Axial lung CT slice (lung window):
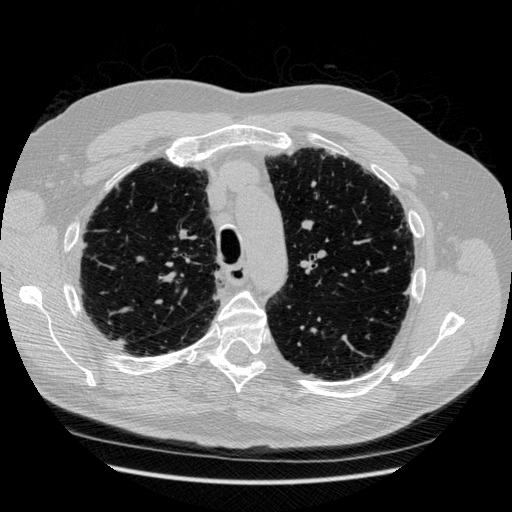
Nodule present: no